Question: My Problem
I want to implement a CollectionView with the CollectionViewFlowLayout that looks like Safari Pageviewer (see screenshot)
Since Apple was quoting stuff like "z-index" and "Transformations" are easy to implement.
After several days of following tutorials and research I was not able to make it.
I followed some normal CollectionViewFlowLayout and made it to subclass CollectionView FlowLayout. Now I tried the
'''
-(NSArray*)layoutAttributesForElementsInRect:(CGRect)rect
'''
the
'''
-(void)modifyLayoutAttributes:(UICollectionViewLayoutAttributes *)layoutAttributes
'''
and the
'''
-(UICollectionViewLayoutAttributes *)layoutAttributesForItemAtIndexPath:(NSIndexPath *)indexPath
'''
in my attempts to give the cells a 3D Transform.
But layoutAttributesForItemAtIndex is never been called (found some explanations for that but I did not really understand it)
And trying the other Methods did also not work (there was no 3D Transformation visible on the cells.)
Here are my attempts so you can see what I tried:
//this one has never been called
'''
-(UICollectionViewLayoutAttributes *)layoutAttributesForItemAtIndexPath:(NSIndexPath *)indexPath
{
UICollectionViewLayoutAttributes *attributes =
[super layoutAttributesForItemAtIndexPath:indexPath];
[attributes setTransform3D:CATransform3DMakeTranslation(10.0, 20.0, 10.0)];
attributes.transform3D = CATransform3DMakeScale(1.0, 2.0, 1.0);
return attributes;
}
'''
// this one was called but Transformation did not work as desired.
'''
-(NSArray*)layoutAttributesForElementsInRect:(CGRect)rect
{
NSArray *allAttributesInRect = [super
layoutAttributesForElementsInRect:rect];
for (UICollectionViewLayoutAttributes *cellAttributes in allAttributesInRect)
{
cellAttributes.size=CGSizeMake(300, 300);
cellAttributes.transform3D = CATransform3DMakeScale(1.0, 2.0, 1.0);
cellAttributes.transform3D = CATransform3DMakeTranslation(1, 200, 100);
[self modifyLayoutAttributes:cellAttributes];
}
return allAttributesInRect;
}
'''
//this also did not work
'''
-(void)modifyLayoutAttributes:(UICollectionViewLayoutAttributes *)layoutAttributes
{
if ([layoutAttributes.indexPath isEqual:_currentCellPath])
{
Assign the new layout attributes
layoutAttributes.size = CGSizeMake(300, 300);
layoutAttributes.transform3D = CATransform3DMakeScale(_currentCellScale, _currentCellScale, 1.0);
layoutAttributes.center = _currentCellCenter;
}
}
'''
Here is my question:
Does somebody have any Idea how to implement this "Coverflow"-like CollectionView and can help me?
Am I using the Methods of CollectionViewFlowLayout in a wrong way or am I using CATransform3D in a wrong way?
thanks

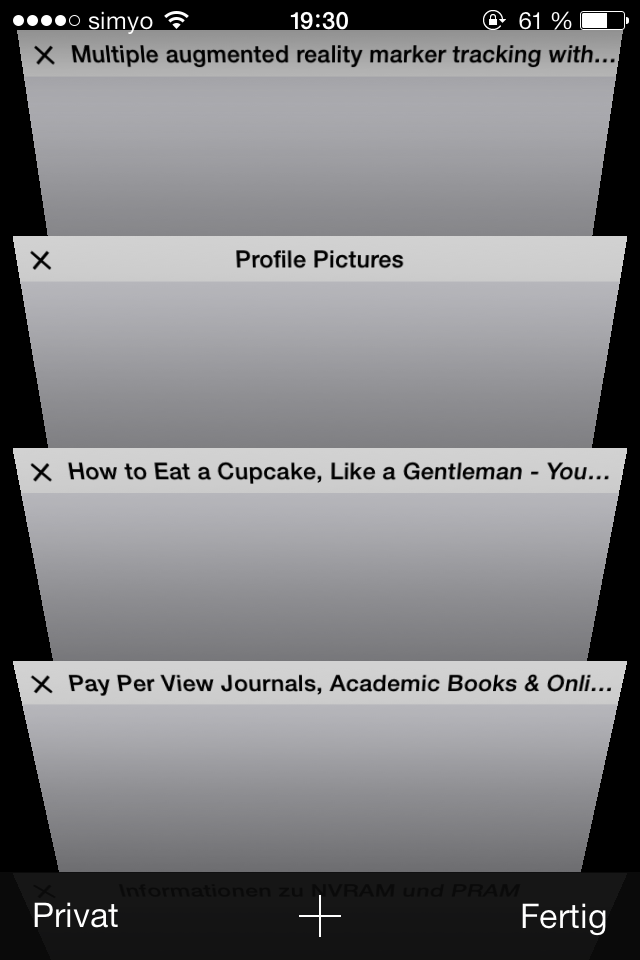
Answer: The GitHub projects <URL> show how this can be achieved.
'''
UICollectionViewLayoutAttributes *attributes = [UICollectionViewLayoutAttributes layoutAttributesForCellWithIndexPath:indexPath];
// rotation
CGFloat angleOfRotation = -61.0;
CATransform3D rotation = CATransform3DMakeRotation((M_PI*angleOfRotation/180.0f), 1.0, 0.0, 0.0);
// perspective
CGFloat depth = 300.0;
CATransform3D translateDown = CATransform3DMakeTranslation(0.0, 0.0, -depth);
CATransform3D translateUp = CATransform3DMakeTranslation(0.0, 0.0, depth);
CATransform3D scale = CATransform3DIdentity;
scale.m34 = -1.0f/1500.0;
CATransform3D perspective = CATransform3DConcat(CATransform3DConcat(translateDown, scale), translateUp);
// final transform
CATransform3D transform = CATransform3DConcat(rotation, perspective);
'''